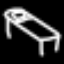
Label: bed